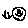
Label: smiley face